Aerial crown-view tile of a tropical tree (Barro Colorado Island, Panama), acquired 20250818:
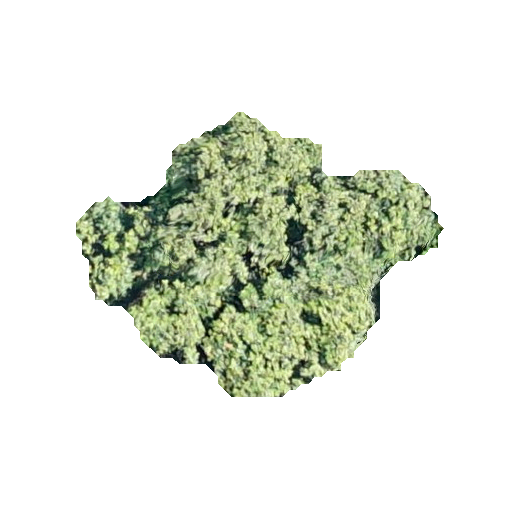
Species: Luehea seemannii
GBIF accepted scientific name: Luehea seemannii
Crown area: 89.835 m²